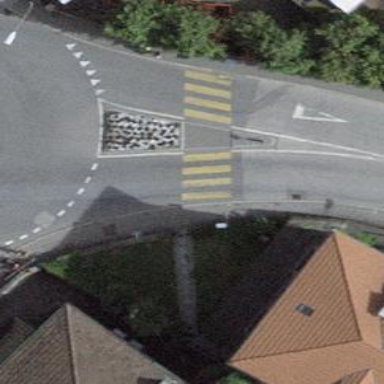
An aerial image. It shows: Uncontrolled zebra crossing with central island.